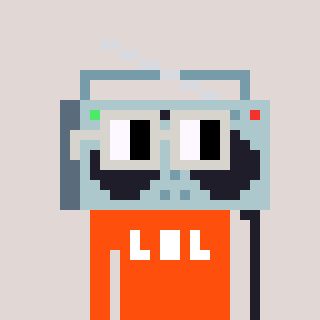
a pixel art character with square light gray glasses, a boombox-shaped head and a orange-colored body on a warm background